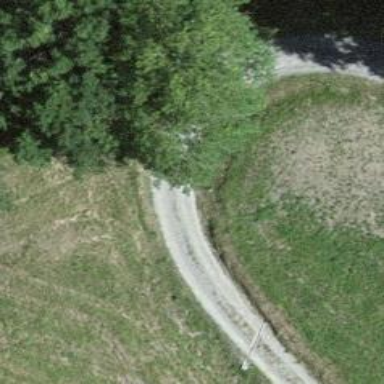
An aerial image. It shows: Unclassified road with compacted surface.